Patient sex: M
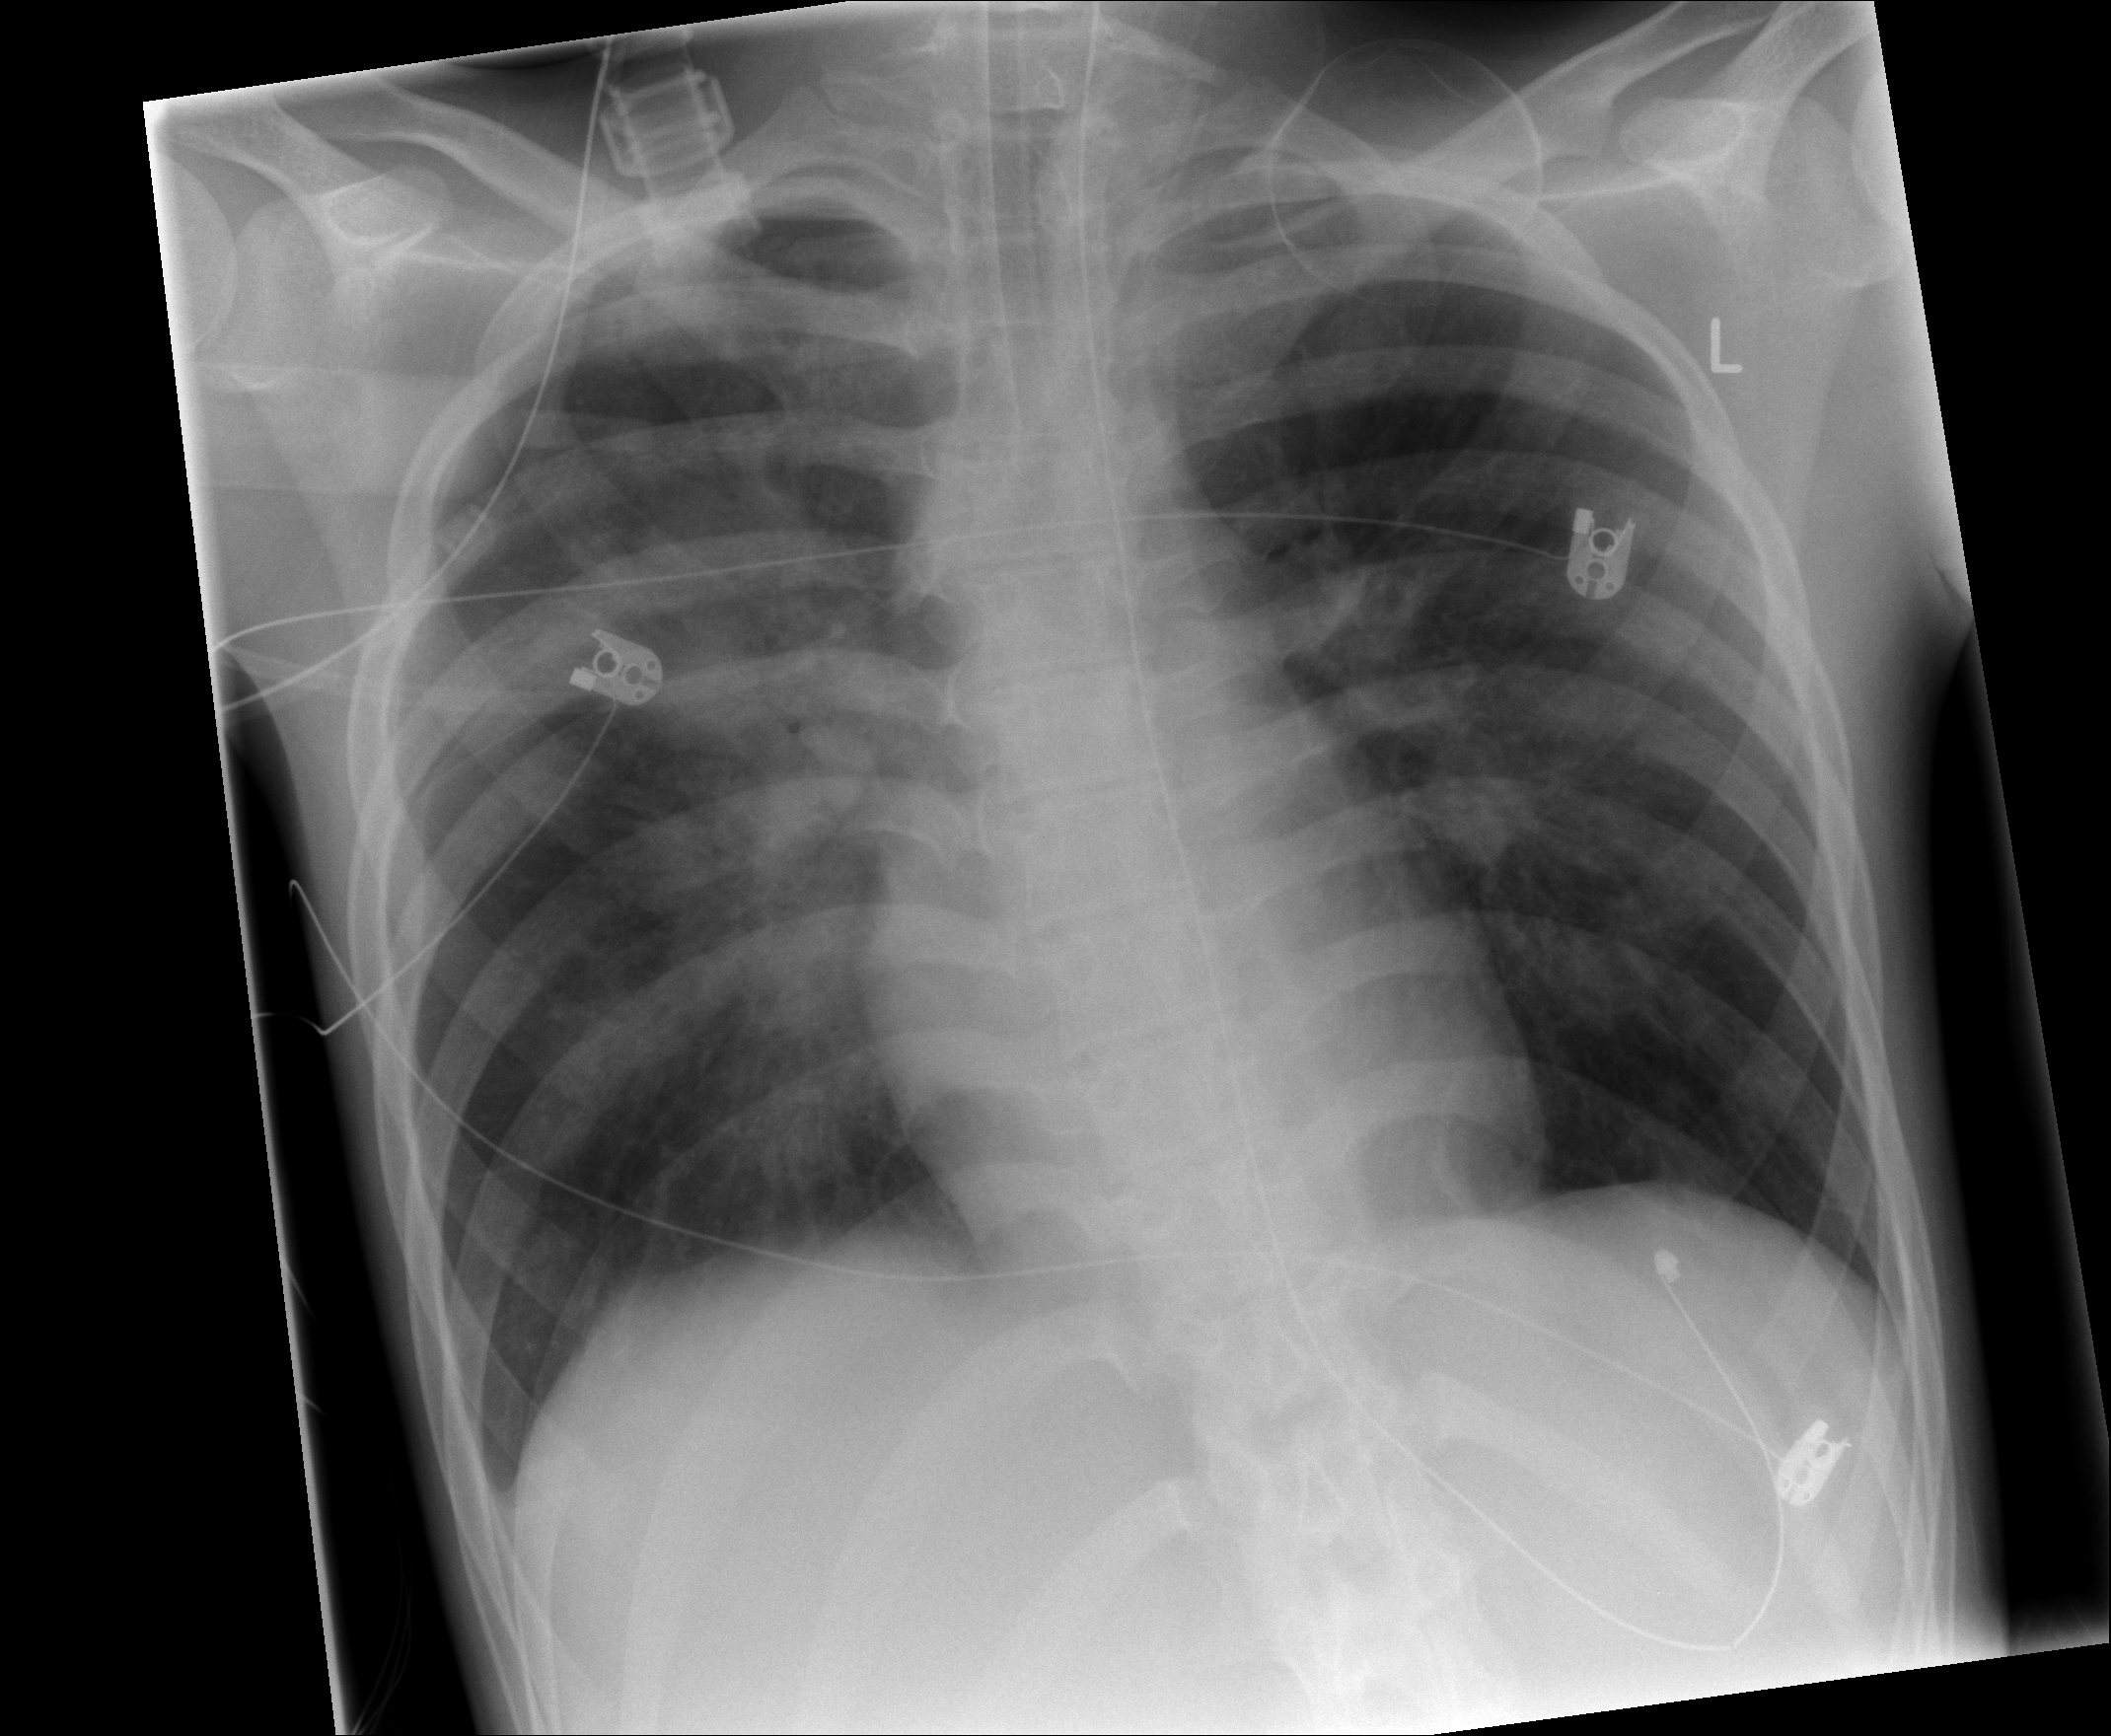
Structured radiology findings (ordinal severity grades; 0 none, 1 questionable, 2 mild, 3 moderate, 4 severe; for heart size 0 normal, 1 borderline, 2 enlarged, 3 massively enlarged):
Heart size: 0
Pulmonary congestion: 0
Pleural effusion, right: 0
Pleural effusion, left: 0
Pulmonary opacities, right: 2
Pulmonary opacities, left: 0
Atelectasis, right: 2
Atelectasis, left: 0